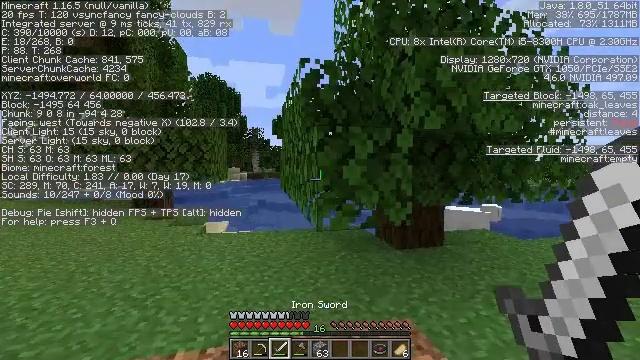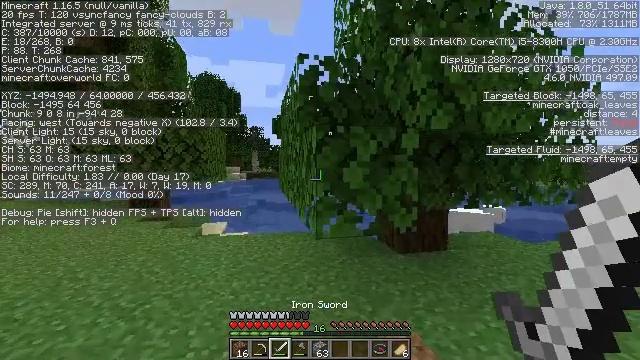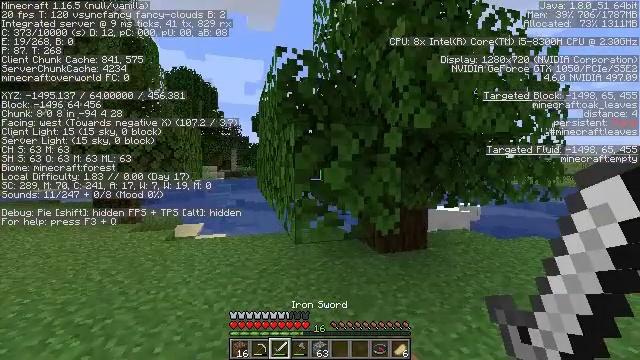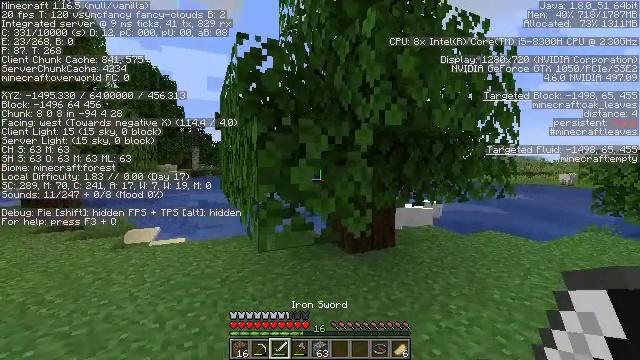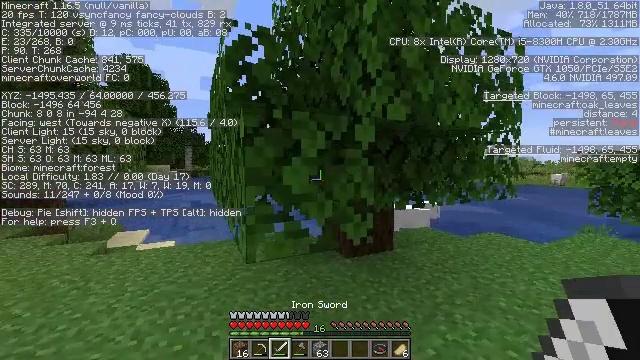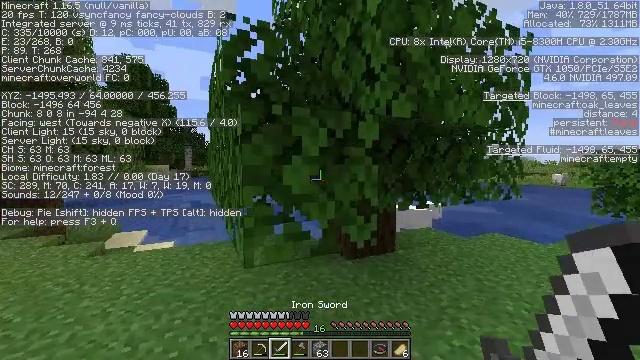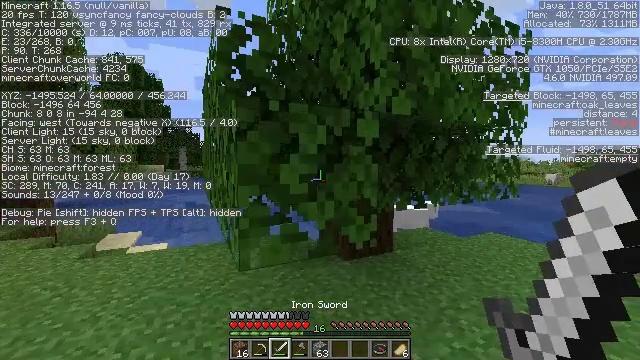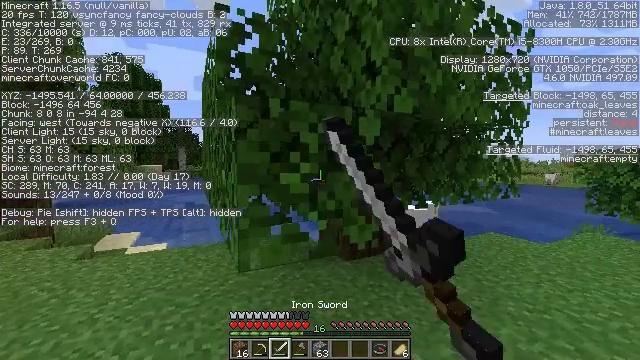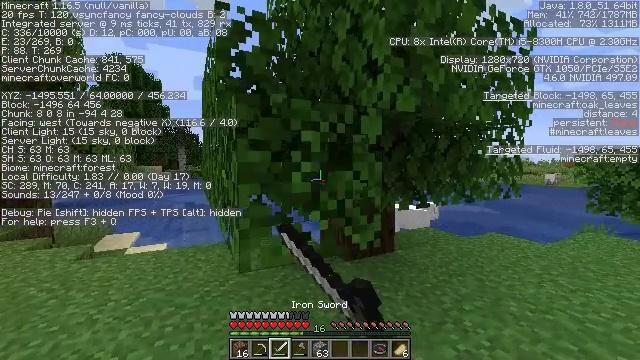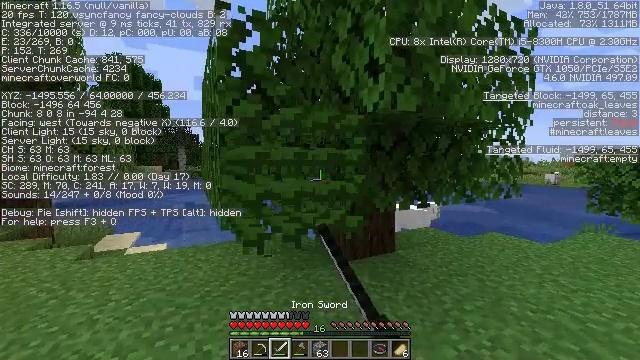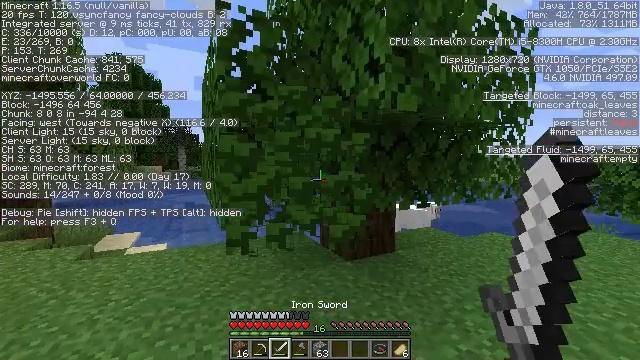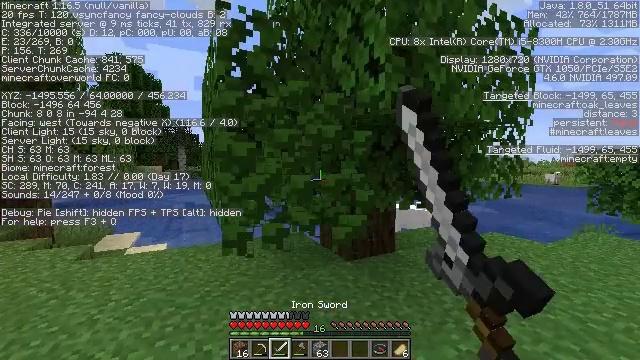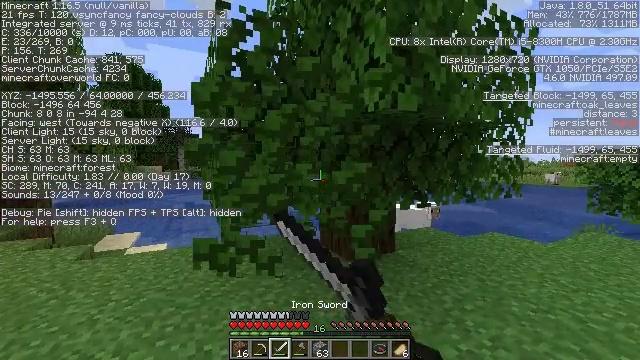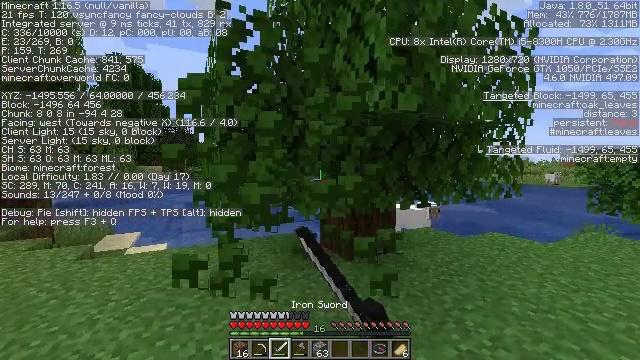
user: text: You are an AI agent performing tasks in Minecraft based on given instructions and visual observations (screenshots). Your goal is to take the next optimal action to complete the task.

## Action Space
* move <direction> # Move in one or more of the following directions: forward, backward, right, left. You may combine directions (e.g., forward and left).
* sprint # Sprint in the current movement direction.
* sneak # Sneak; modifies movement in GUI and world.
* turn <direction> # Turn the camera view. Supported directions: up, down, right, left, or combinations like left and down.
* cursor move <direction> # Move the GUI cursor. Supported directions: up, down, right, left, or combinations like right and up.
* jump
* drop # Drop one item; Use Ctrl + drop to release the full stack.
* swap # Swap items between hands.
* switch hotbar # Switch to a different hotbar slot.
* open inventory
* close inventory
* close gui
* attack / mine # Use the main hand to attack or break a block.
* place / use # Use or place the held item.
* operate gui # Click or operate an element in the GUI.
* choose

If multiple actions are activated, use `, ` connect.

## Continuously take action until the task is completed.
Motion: motion action
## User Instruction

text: Trim the tree by mining oak leaves.
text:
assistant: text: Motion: move forward
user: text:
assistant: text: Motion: move forward, turn right
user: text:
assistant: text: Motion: move forward, turn right
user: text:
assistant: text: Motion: turn right
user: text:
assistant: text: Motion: no_op
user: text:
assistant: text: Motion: attack / mine
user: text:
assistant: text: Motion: attack / mine
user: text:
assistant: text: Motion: attack / mine
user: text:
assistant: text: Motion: attack / mine
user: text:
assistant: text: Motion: attack / mine
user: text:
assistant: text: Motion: attack / mine
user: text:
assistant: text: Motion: attack / mine
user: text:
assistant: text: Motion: attack / mine
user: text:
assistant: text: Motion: attack / mine